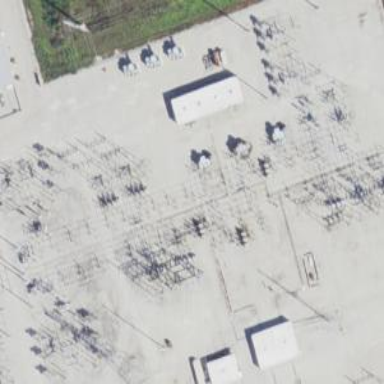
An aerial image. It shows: Switch for power supply.